Field crop: tomato
Growth stage: 2
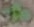
Species: solanum